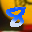
Label: 8